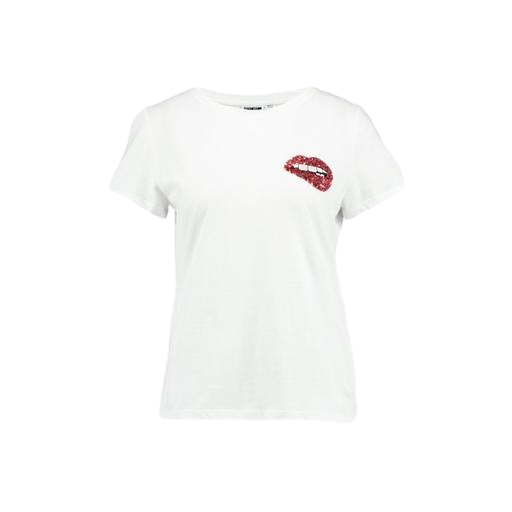
white lips tee, white sequined logo graphic t-shirt, white embellished t-shirt, white background